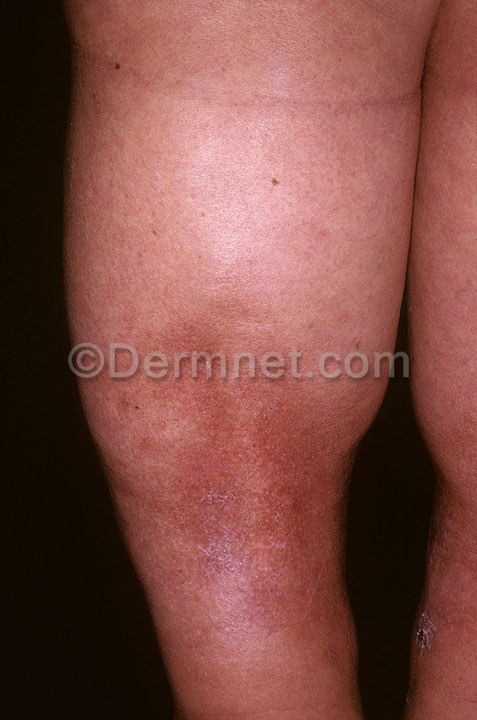
Disease: Eczema Photos